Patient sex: M
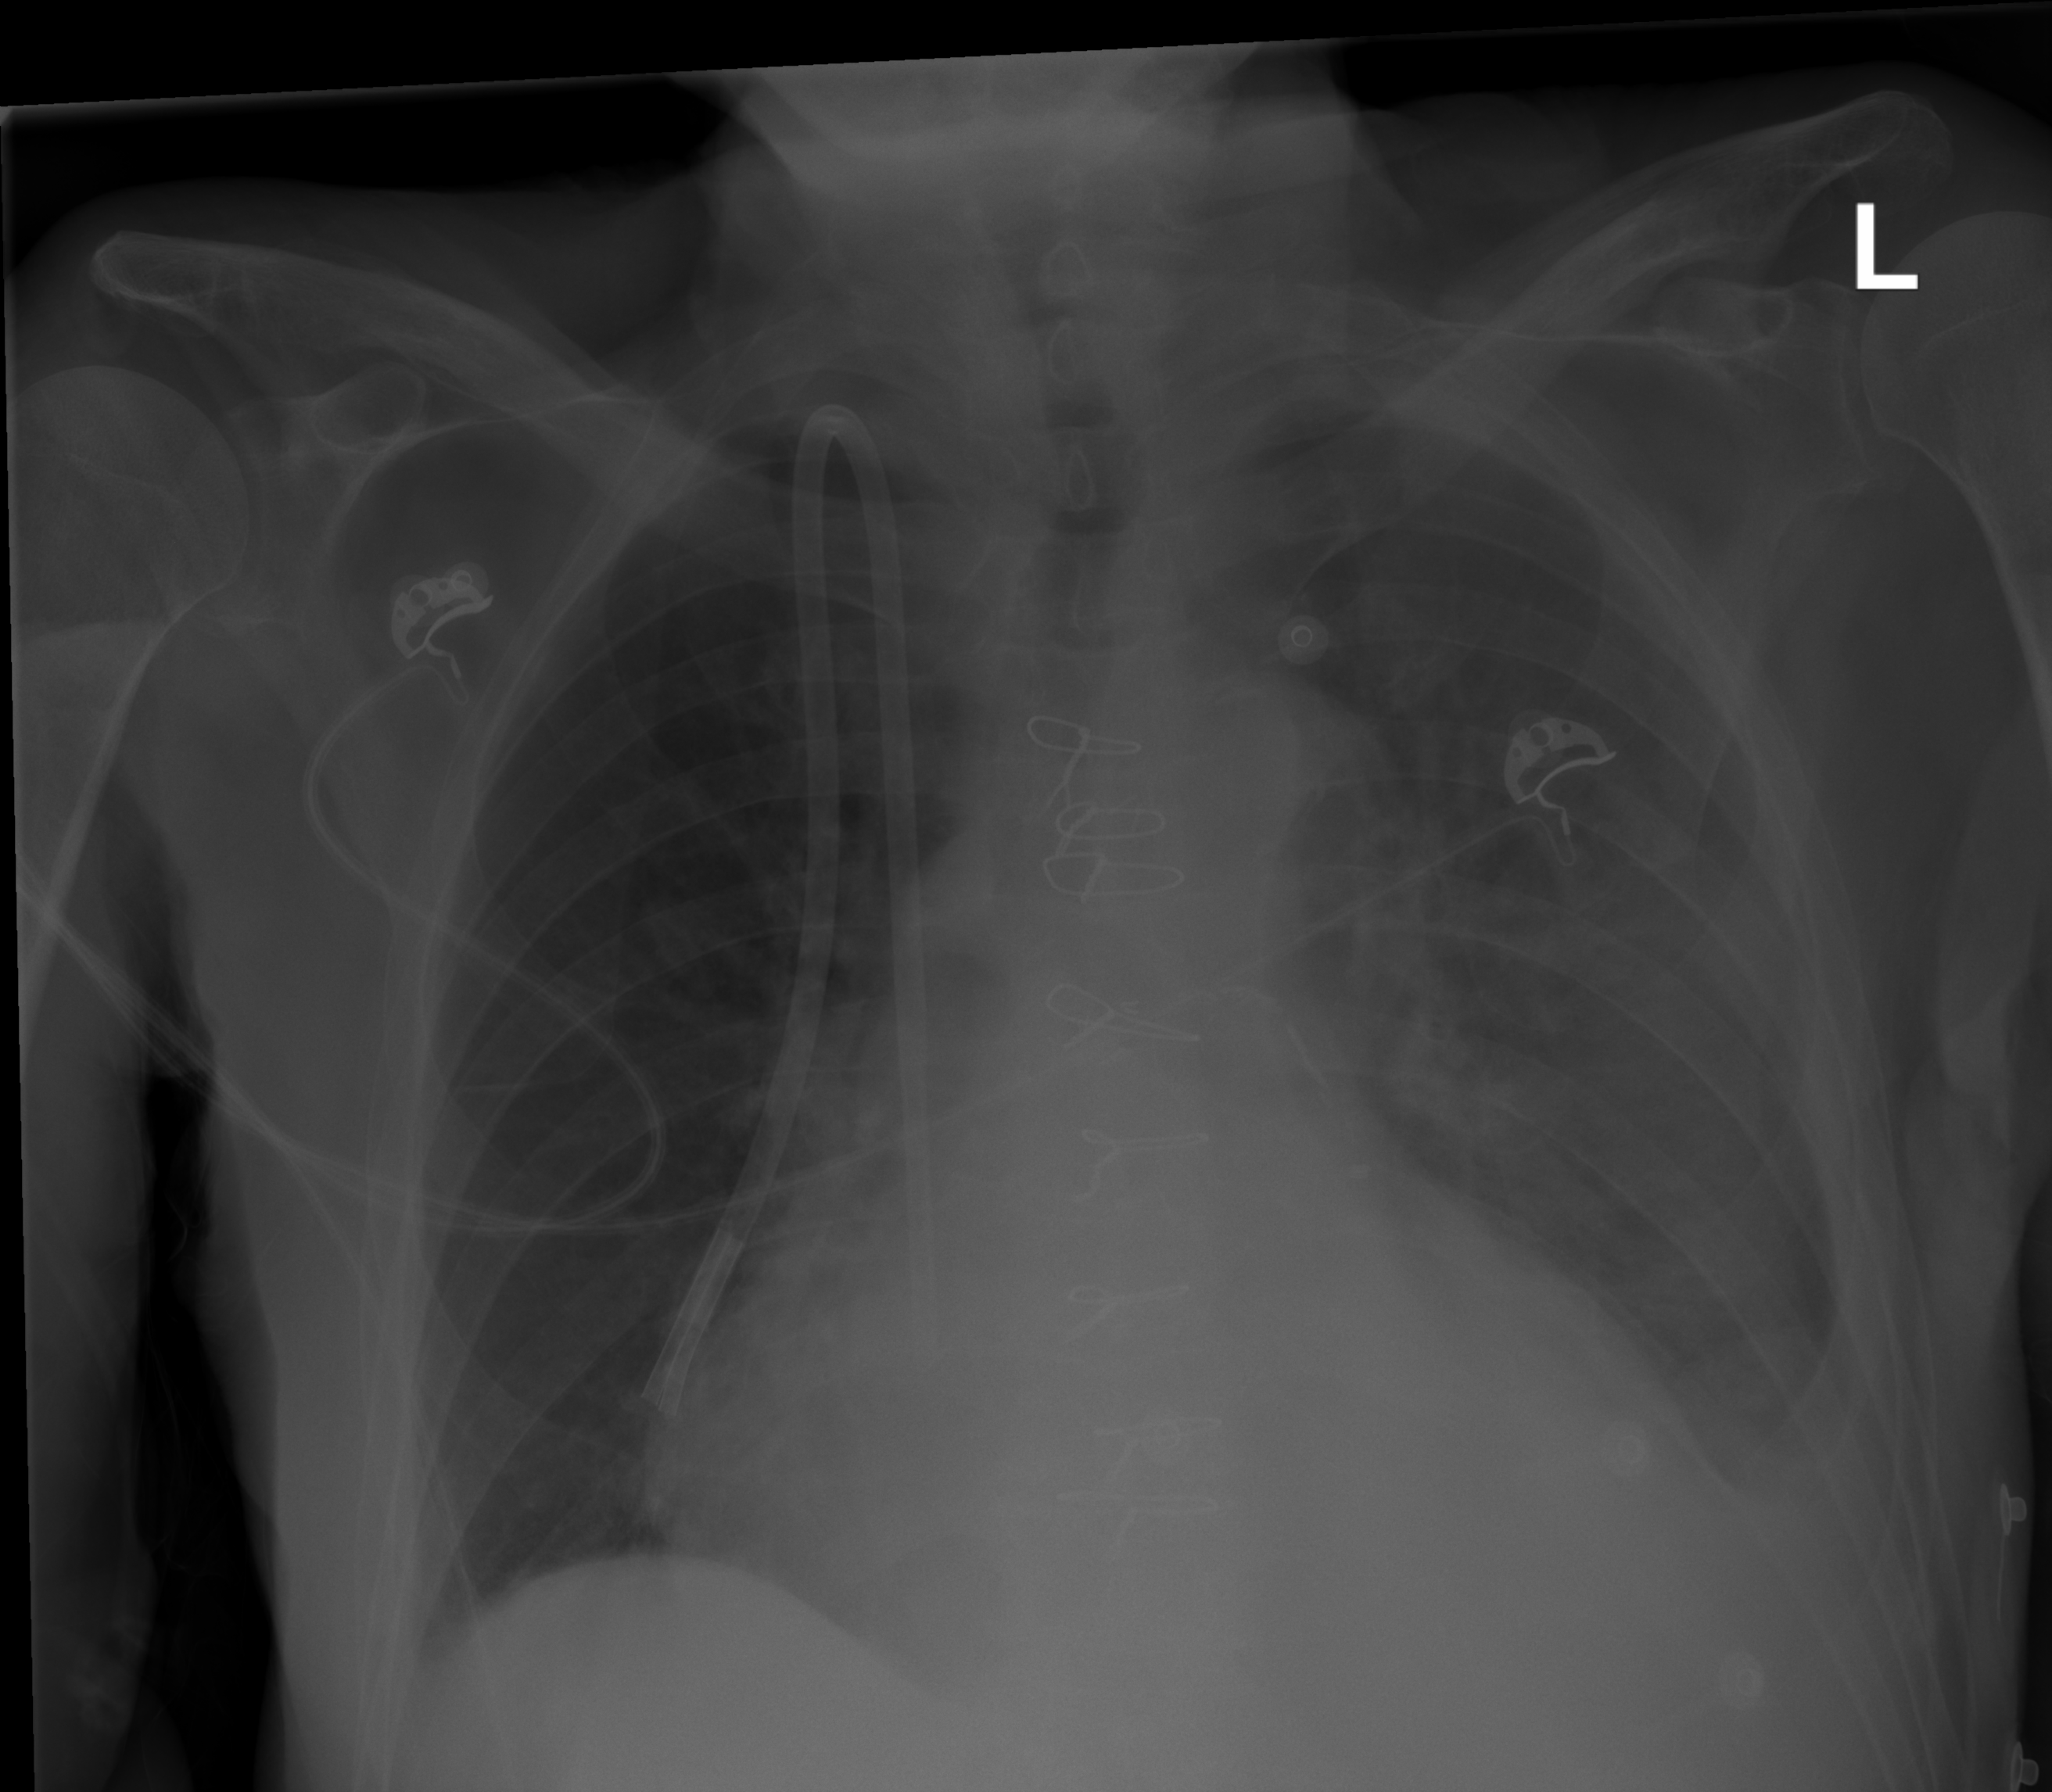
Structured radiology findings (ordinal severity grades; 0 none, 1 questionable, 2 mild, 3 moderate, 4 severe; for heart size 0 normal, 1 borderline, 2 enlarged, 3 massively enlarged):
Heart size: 2
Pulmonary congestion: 0
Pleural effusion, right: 0
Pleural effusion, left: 3
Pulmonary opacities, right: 0
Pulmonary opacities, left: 0
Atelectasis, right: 0
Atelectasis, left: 3